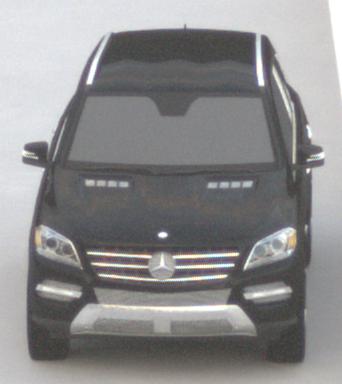
Make: Mercedes-Benz
Model: ML 350
Detailed model: M-Class (166)
Model produced from: 2011/11
Model produced until: 2014/10
Doors: 5
Color: black
Road condition: dry road
Daytime: sunrise or sunset
Contrast: low contrast